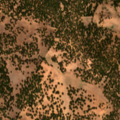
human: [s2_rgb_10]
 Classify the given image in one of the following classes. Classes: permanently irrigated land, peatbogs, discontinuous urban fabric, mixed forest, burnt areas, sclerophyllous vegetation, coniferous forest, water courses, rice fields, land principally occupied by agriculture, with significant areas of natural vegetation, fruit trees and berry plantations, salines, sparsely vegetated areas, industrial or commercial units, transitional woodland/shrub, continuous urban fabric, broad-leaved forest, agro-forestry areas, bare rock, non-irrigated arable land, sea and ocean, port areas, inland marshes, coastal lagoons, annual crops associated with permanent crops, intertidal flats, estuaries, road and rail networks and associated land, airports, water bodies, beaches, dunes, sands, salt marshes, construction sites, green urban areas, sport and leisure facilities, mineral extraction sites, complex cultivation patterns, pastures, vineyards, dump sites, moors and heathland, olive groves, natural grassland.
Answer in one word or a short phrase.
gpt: land principally occupied by agriculture, with significant areas of natural vegetation, agro-forestry areas